Frequency: 55000
Velocity: 0,1705
Power: 47,3
Pulse duration: 0,0000001
Pass count: 1
Magnification: 10
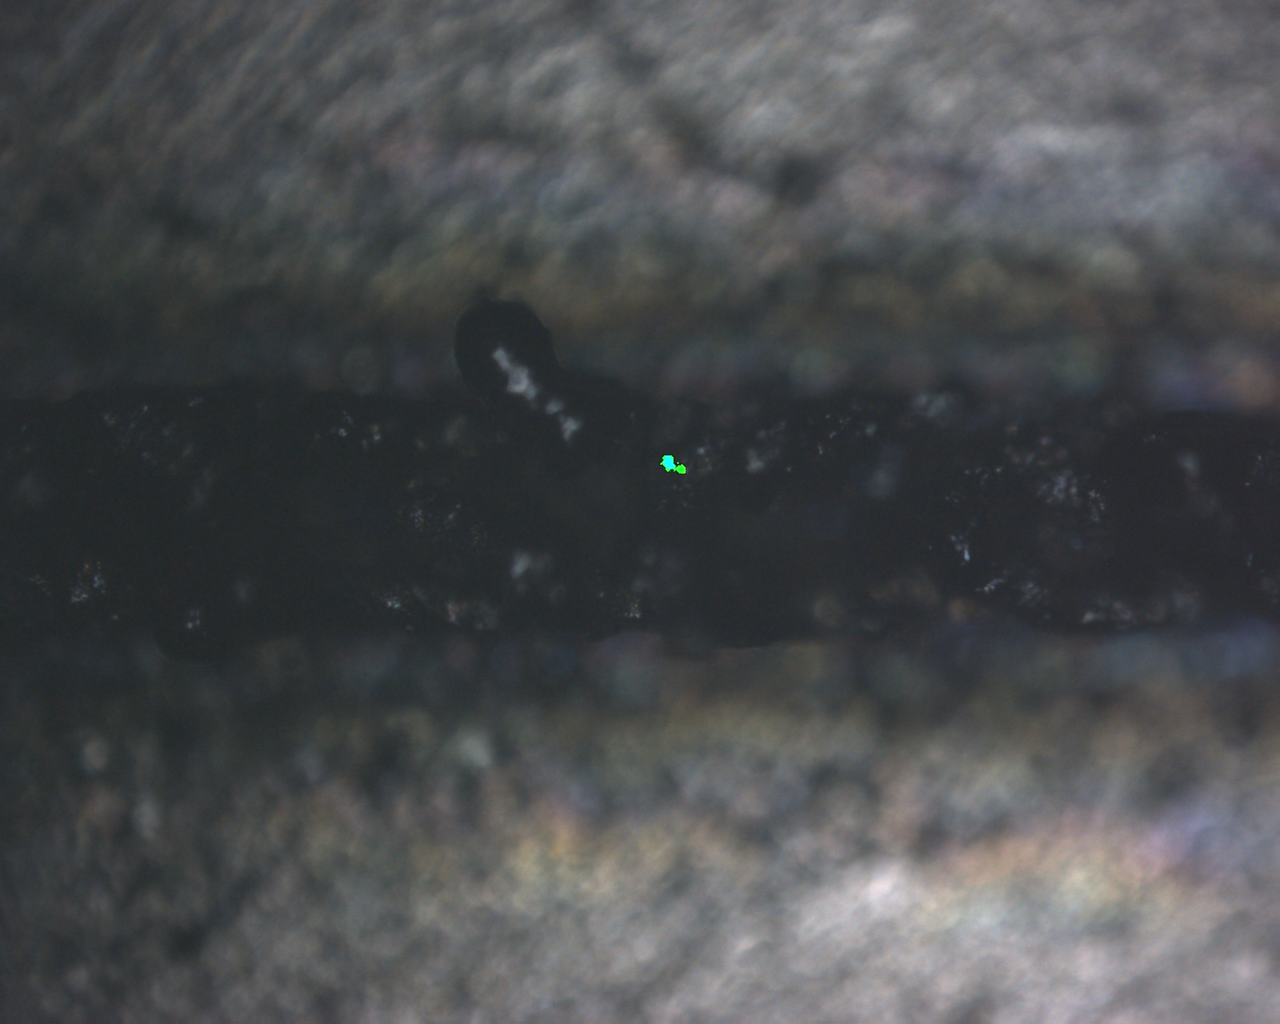
Measured width: 157.697
Other width: 87.764